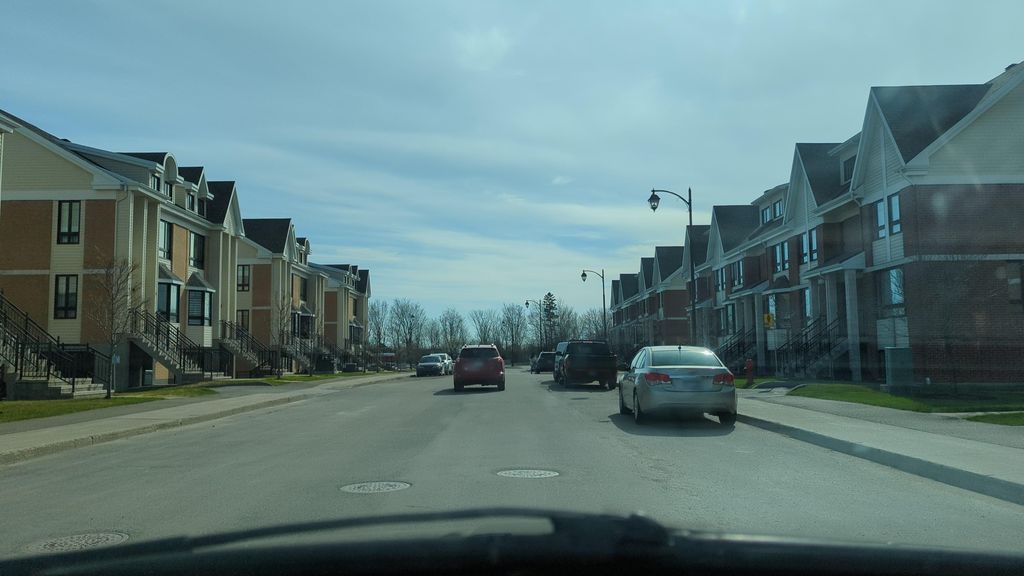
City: quebec_city